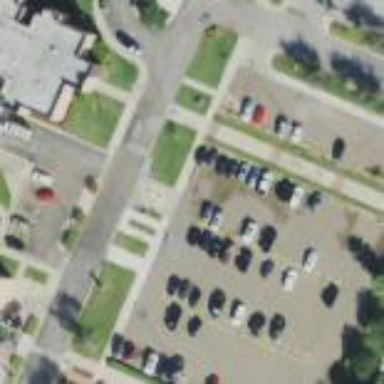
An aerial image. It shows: Parking area.